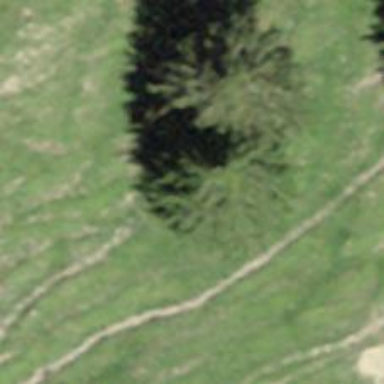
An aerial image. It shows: Needle-leaved tree in natural setting.